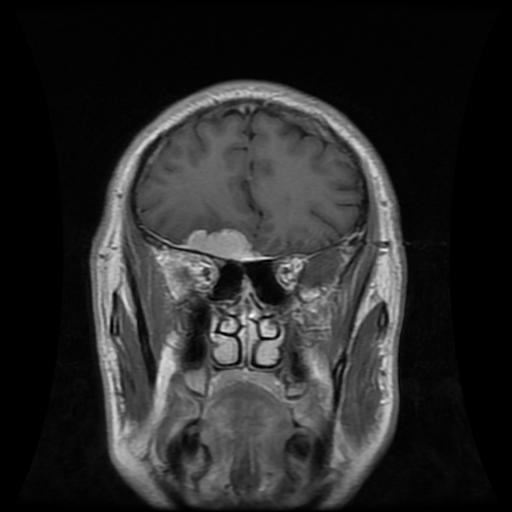
Label: meningioma